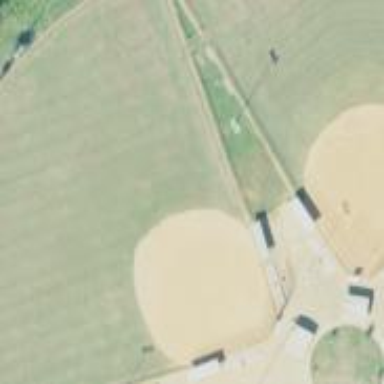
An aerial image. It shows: Softball pitch for leisure and sport activities.